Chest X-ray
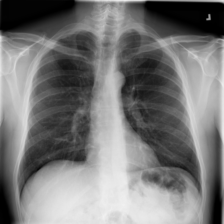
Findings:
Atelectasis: negative
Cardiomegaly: negative
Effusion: negative
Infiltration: negative
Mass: negative
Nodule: negative
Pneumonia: negative
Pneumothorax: negative
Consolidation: negative
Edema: negative
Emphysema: negative
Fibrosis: negative
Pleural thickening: negative
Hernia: negative